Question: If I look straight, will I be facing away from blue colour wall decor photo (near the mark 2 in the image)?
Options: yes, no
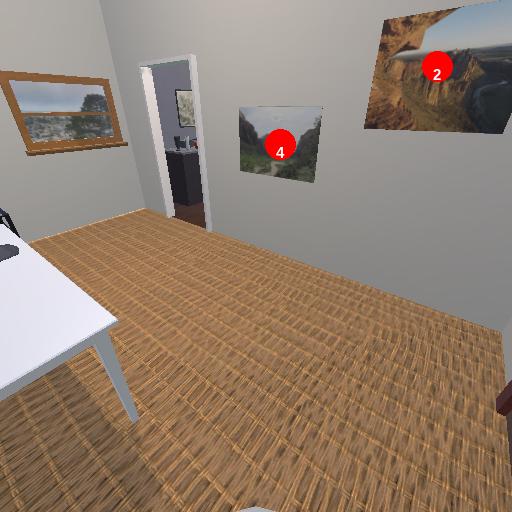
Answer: yes